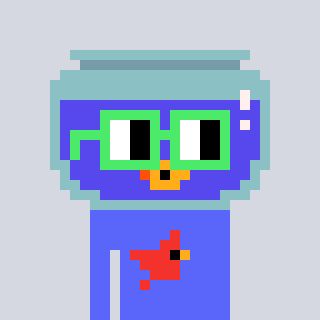
a pixel art character with square light green glasses, a goldfish-shaped head and a purple-colored body on a cool background